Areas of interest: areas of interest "Park and greenspace"
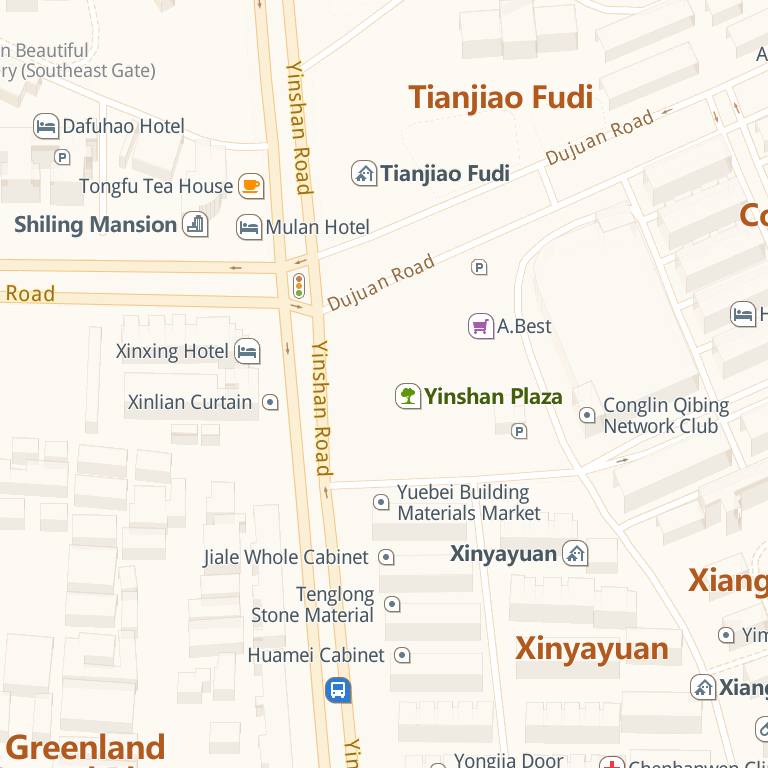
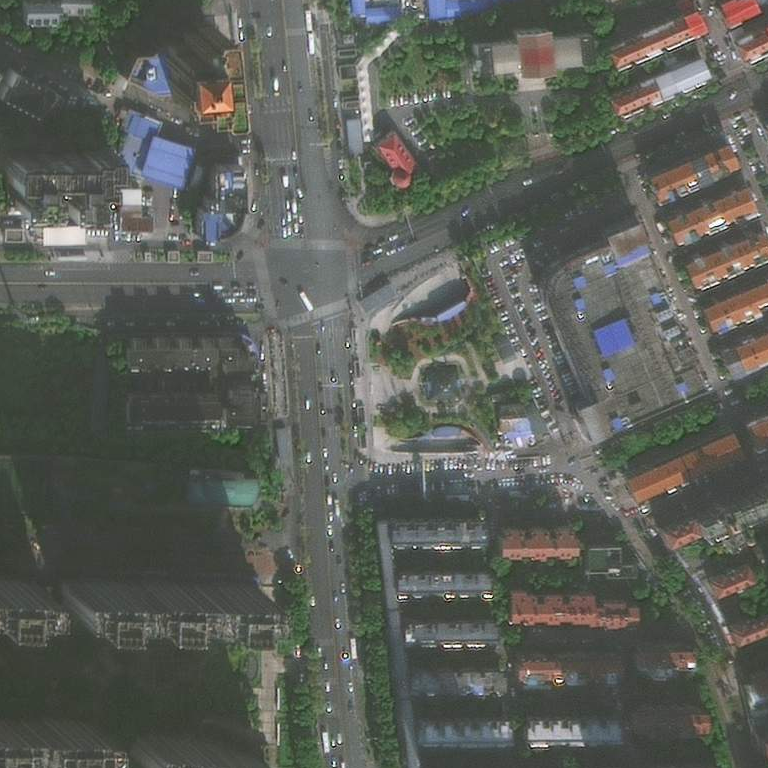